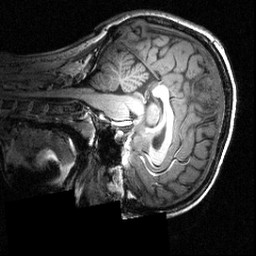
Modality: T1w
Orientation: sagittal
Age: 22
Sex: female
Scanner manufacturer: siemens
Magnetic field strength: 3.951 T
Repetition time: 1.5 s
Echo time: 0.00335 s